Aerial crown-view tile of a tropical tree (Barro Colorado Island, Panama), acquired 20250616:
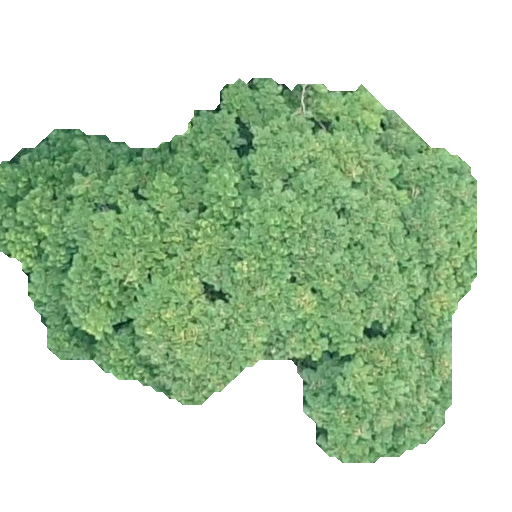
Species: Jacaranda copaia
GBIF accepted scientific name: Jacaranda copaia
Crown area: 182.503 m²